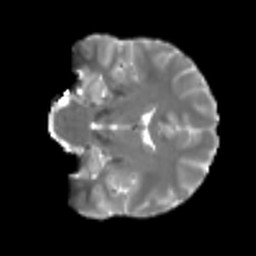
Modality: T2w
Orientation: coronal
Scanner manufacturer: siemens
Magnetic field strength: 3 T
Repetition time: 4 s
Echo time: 0.0594 s